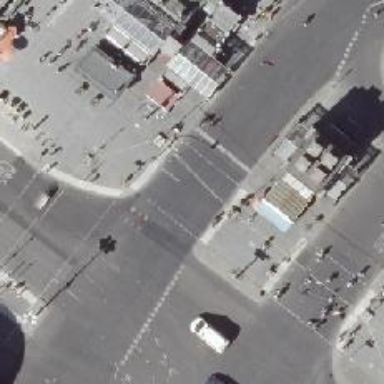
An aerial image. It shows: Road crossing with traffic signals.